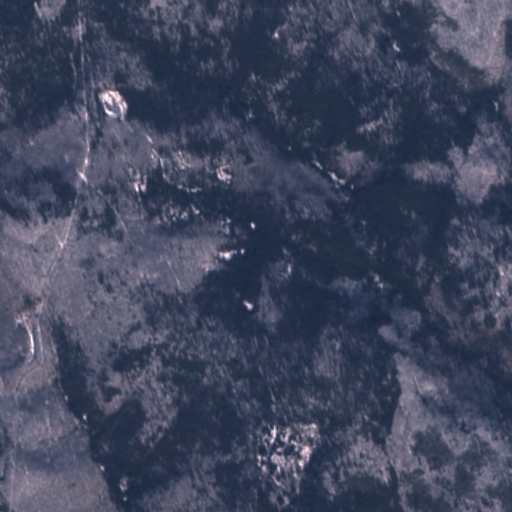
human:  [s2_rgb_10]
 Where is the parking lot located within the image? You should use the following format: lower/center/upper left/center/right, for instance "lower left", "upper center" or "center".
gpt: The parking lot is located in the upper left of the image.
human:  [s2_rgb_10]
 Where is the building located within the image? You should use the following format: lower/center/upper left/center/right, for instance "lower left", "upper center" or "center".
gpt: The building is located in the center of the image.
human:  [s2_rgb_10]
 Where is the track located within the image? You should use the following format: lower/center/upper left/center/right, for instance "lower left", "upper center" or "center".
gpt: There is no track in the image.